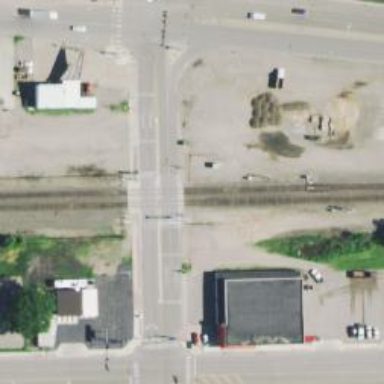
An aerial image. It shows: Level crossing along the railway.